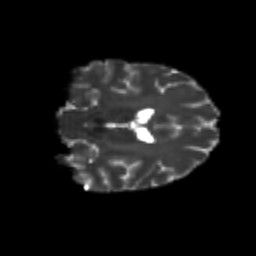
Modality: T2w
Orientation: coronal
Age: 26
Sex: female
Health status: healthy
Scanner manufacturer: philips
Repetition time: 7.389 s
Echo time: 0.08599 s